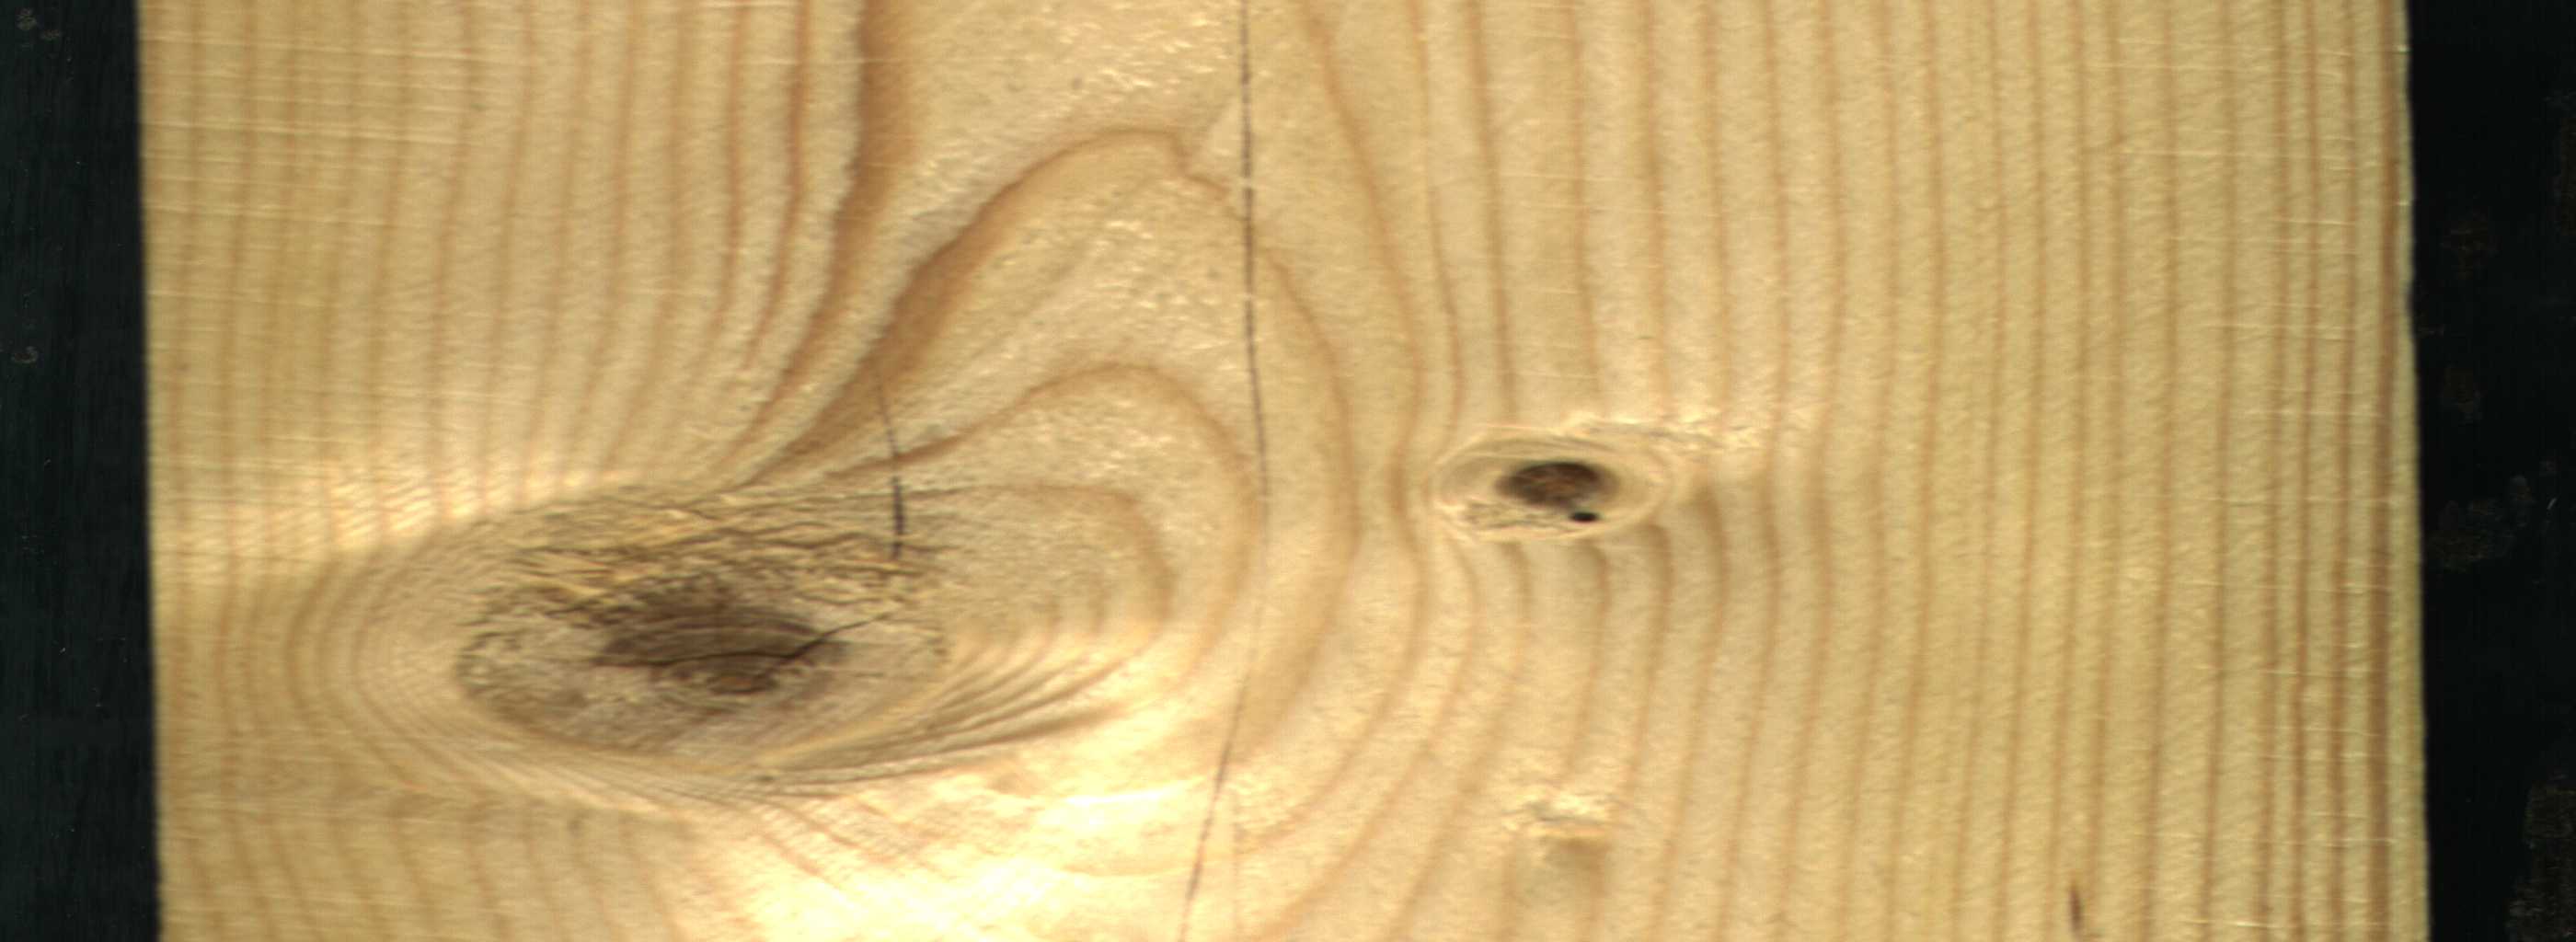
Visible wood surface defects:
Crack
Crack
knot_with_crack
Dead_Knot